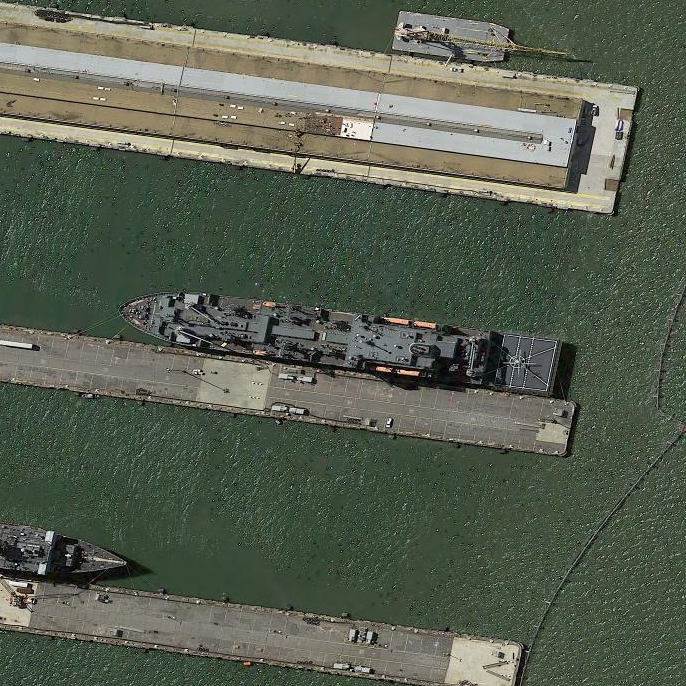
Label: Crane_ship